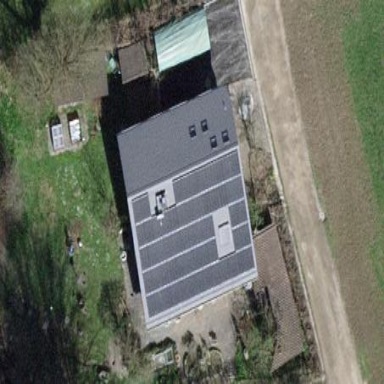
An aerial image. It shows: Solar photovoltaic panel generator.